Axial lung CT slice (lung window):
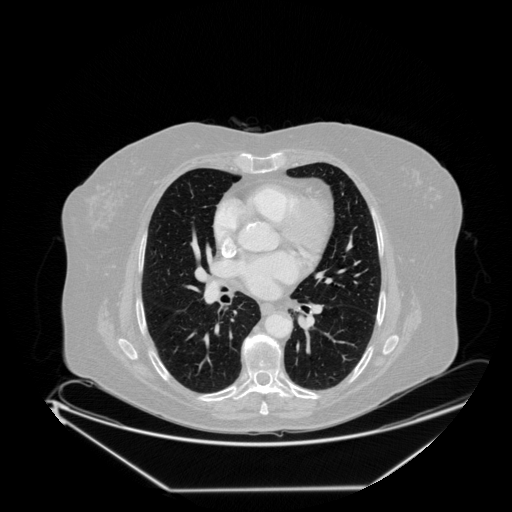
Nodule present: no